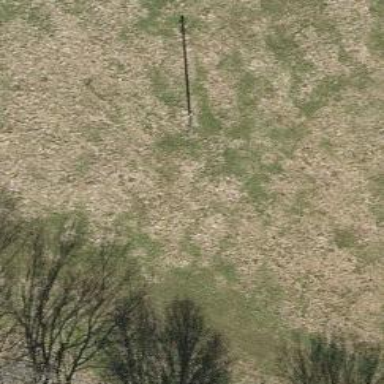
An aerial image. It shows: Minor power line.